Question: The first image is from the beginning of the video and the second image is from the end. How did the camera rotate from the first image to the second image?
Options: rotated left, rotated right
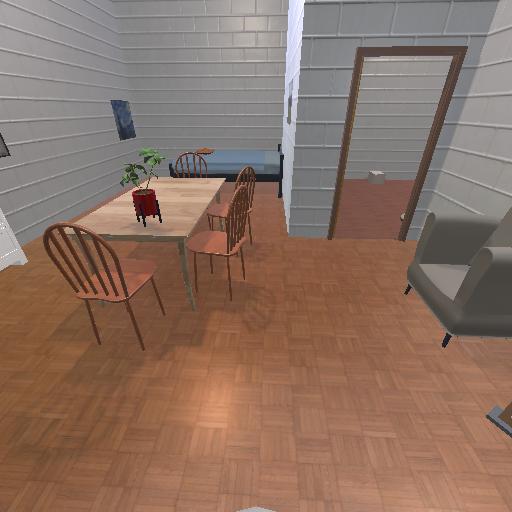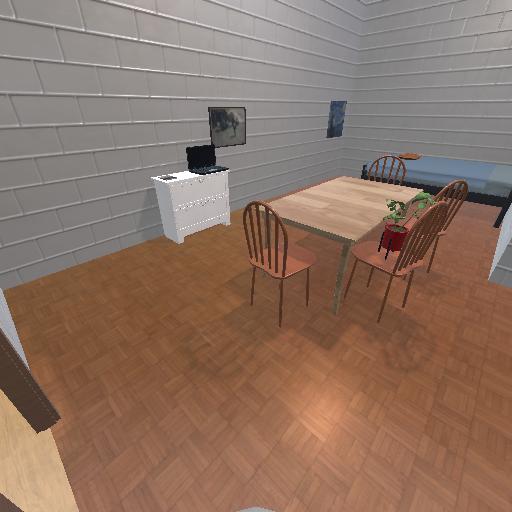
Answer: rotated left